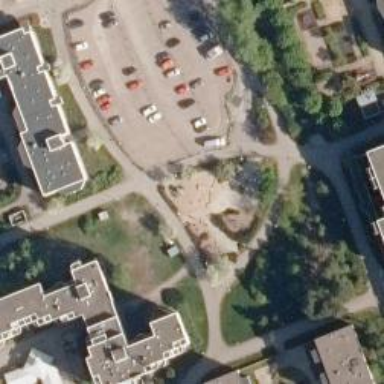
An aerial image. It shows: Springy playground.